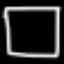
Label: square